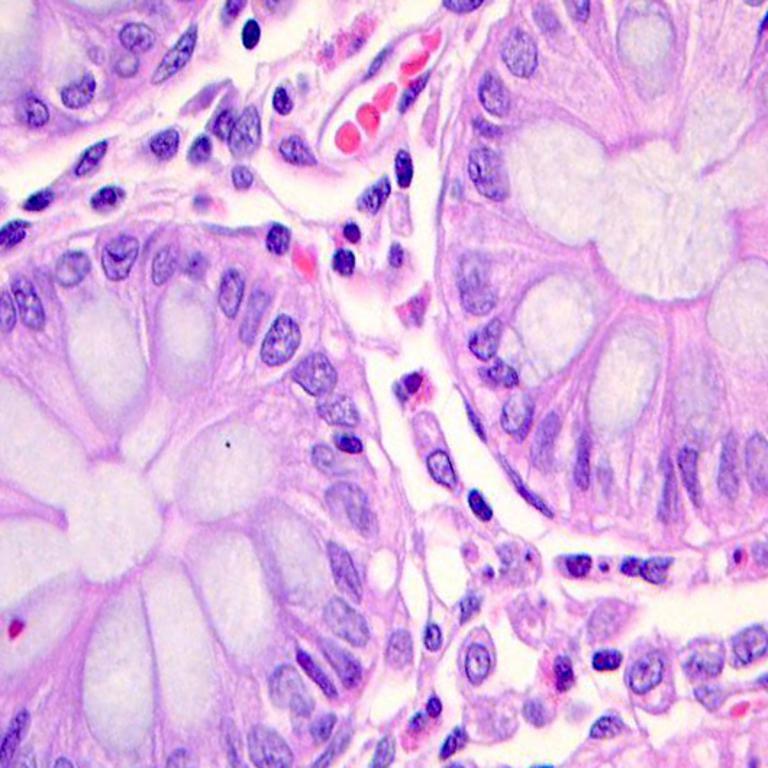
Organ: colon
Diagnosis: benign